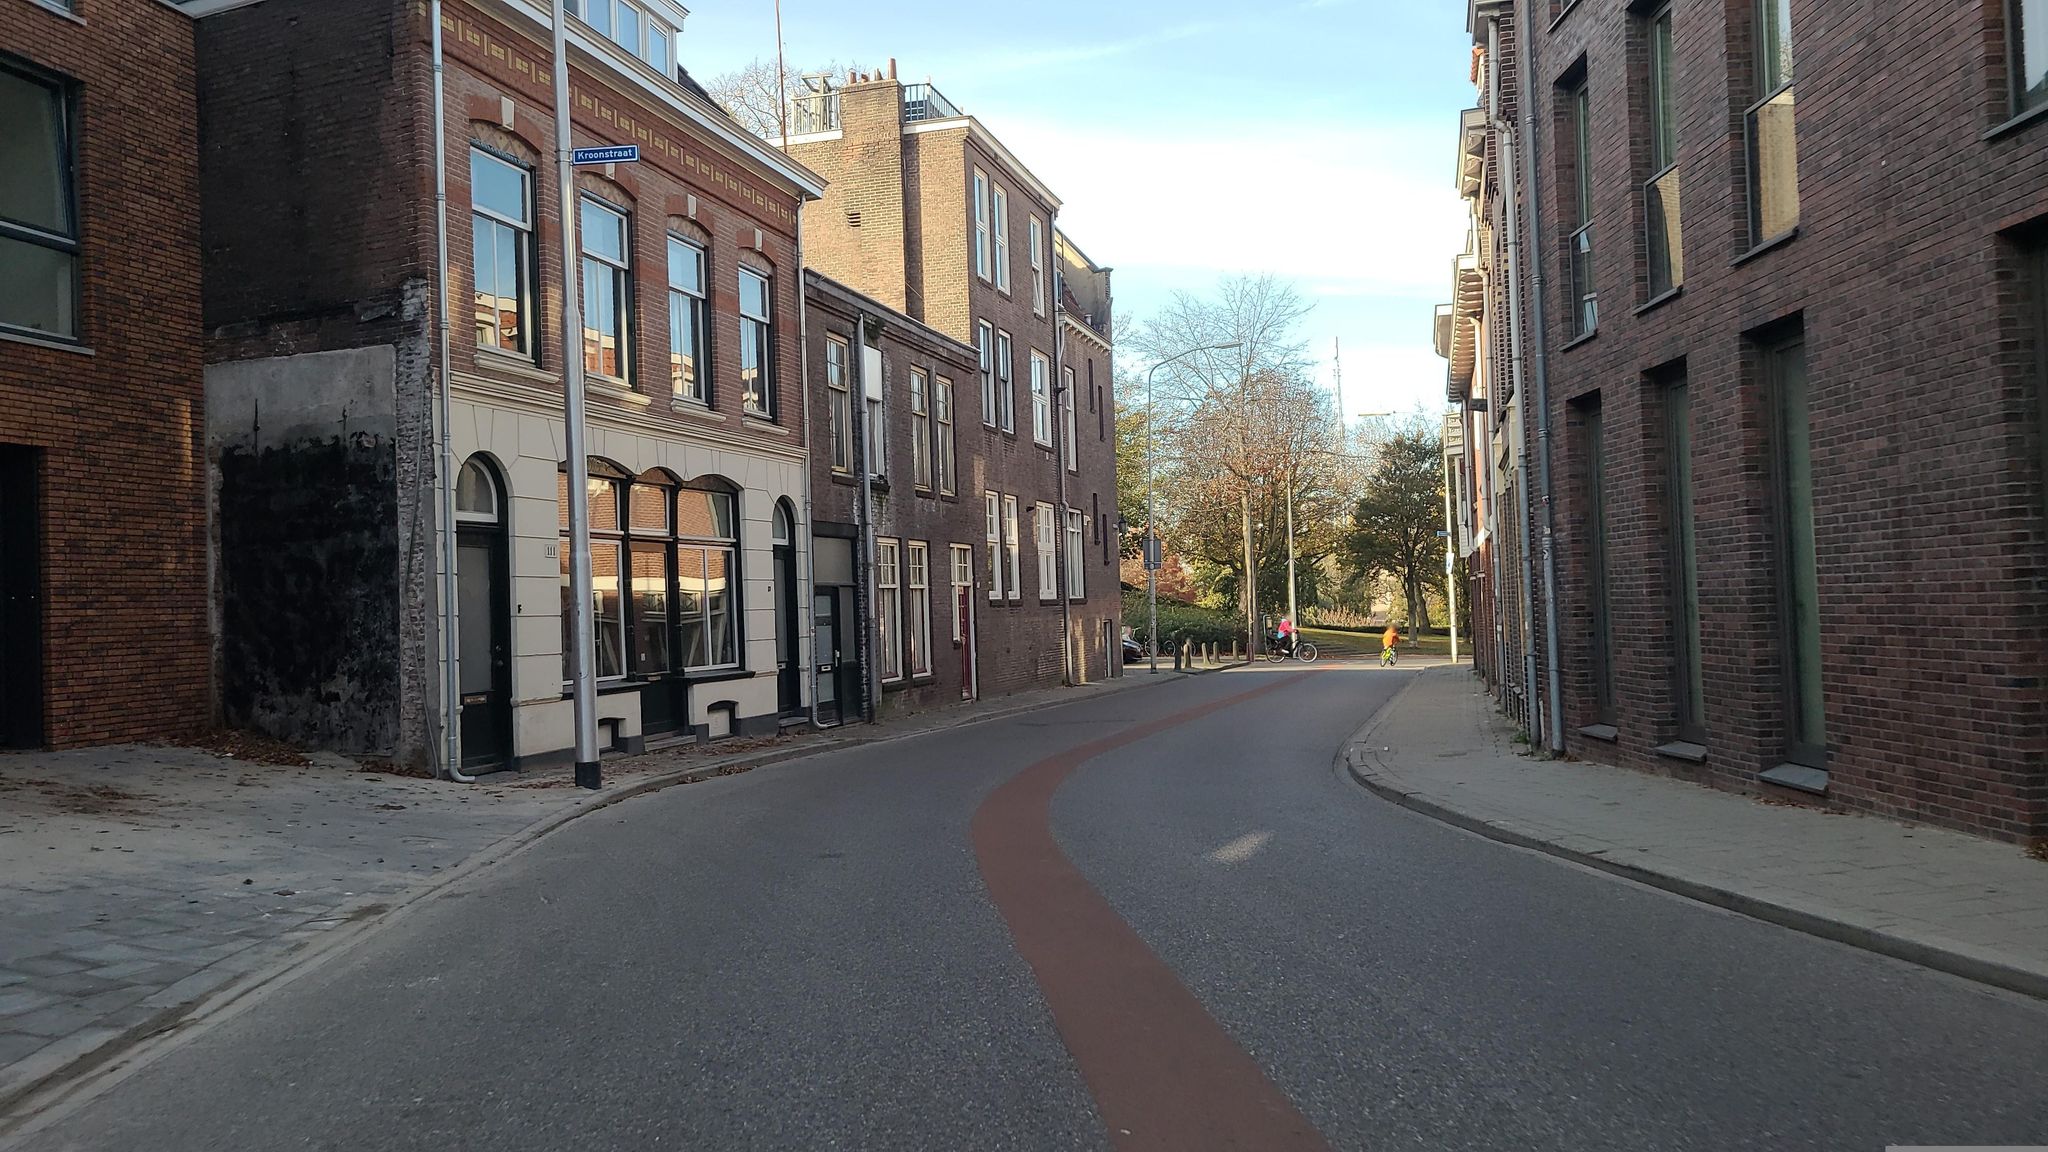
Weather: clear
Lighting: day
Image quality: good
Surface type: walking surface
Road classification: pedestrian, residential, service
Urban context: urban centre
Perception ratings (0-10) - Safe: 9.09, Lively: 7.72, Beautiful: 2.63, Boring: 3.34, Depressing: 0.7, Wealthy: 6.9